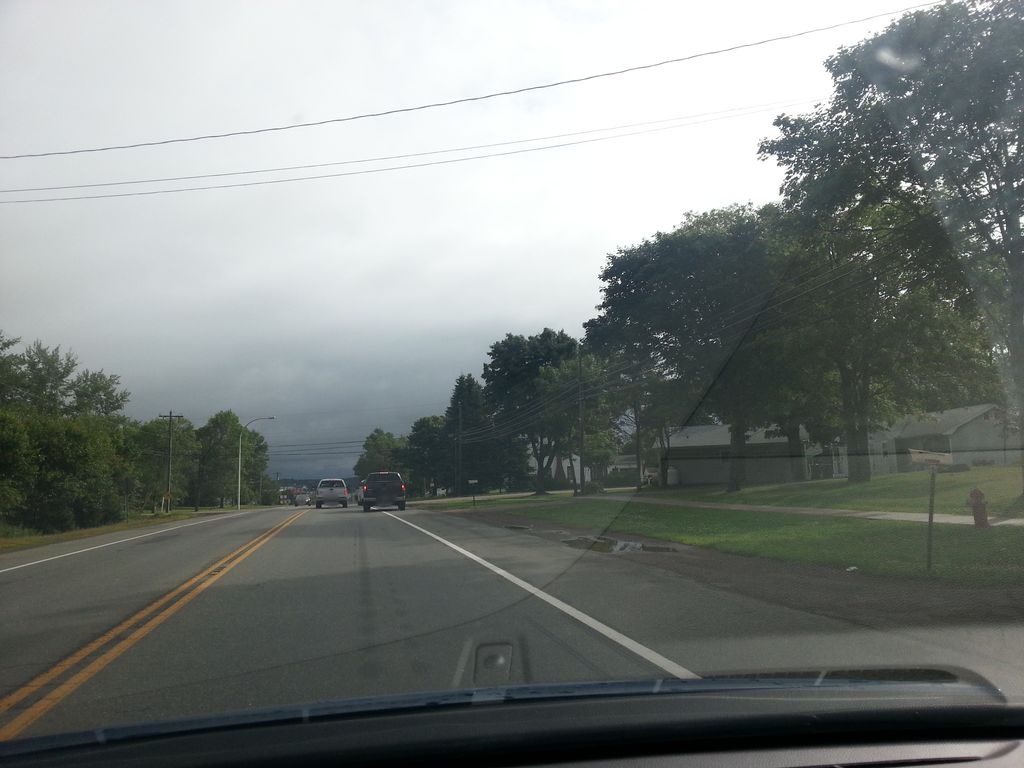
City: charlottetown